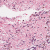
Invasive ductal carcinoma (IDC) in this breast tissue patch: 0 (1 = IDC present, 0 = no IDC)